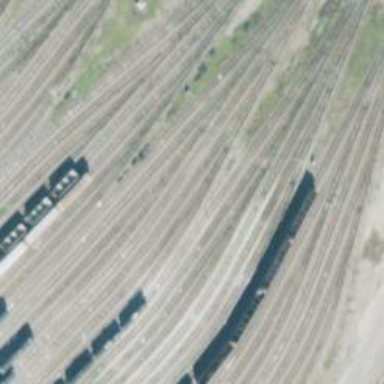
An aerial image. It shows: Railway yard in service.